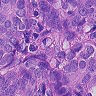
Metastatic tissue present: yes